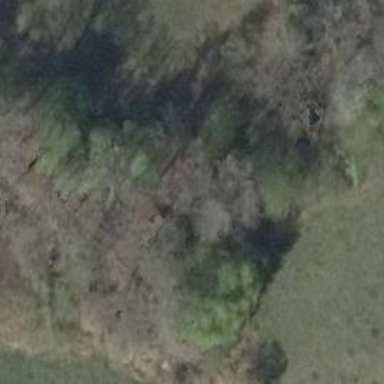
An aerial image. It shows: Deciduous broadleaved woodland.